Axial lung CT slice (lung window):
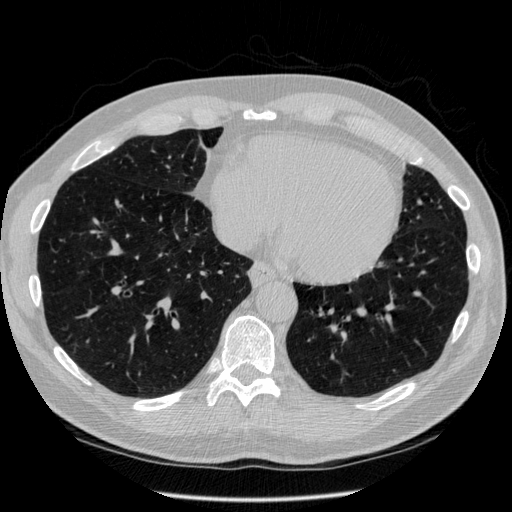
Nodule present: no